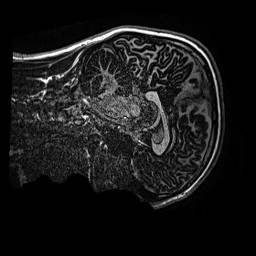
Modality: MP2RAGE
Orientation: sagittal
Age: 13
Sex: male
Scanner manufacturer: siemens
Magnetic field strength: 3 T
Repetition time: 4 s
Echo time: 0.00299 s